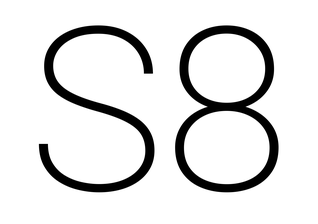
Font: Roboto_ExtraLight